Frequency: 95000
Velocity: 0,2945
Power: 30,4
Pulse duration: 0,0000001
Pass count: 1
Magnification: 10
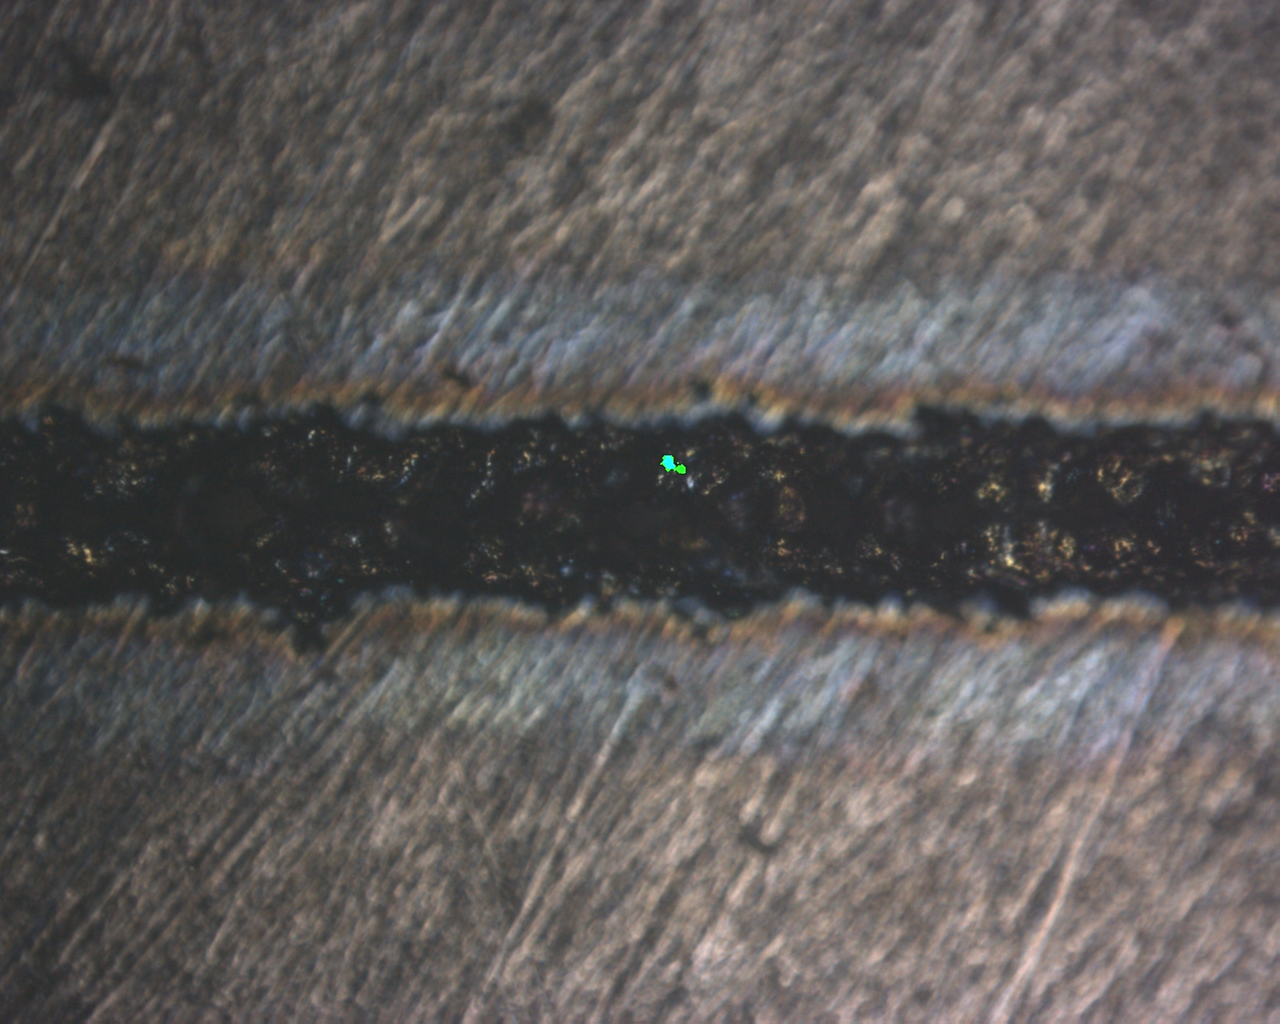
Measured width: 134.368
Other width: 69.931